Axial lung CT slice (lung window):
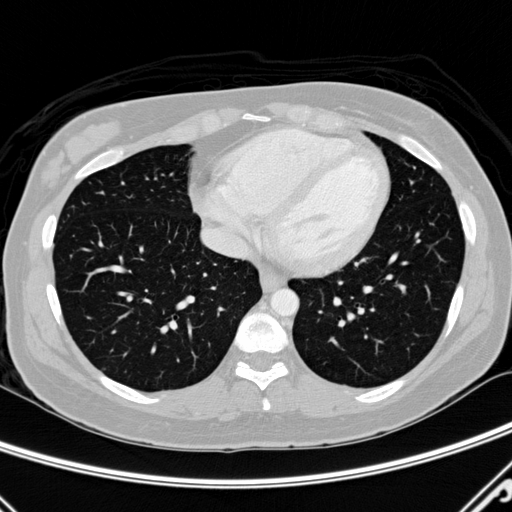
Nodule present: no